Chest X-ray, AP view. Patient: 49 years old, sex M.
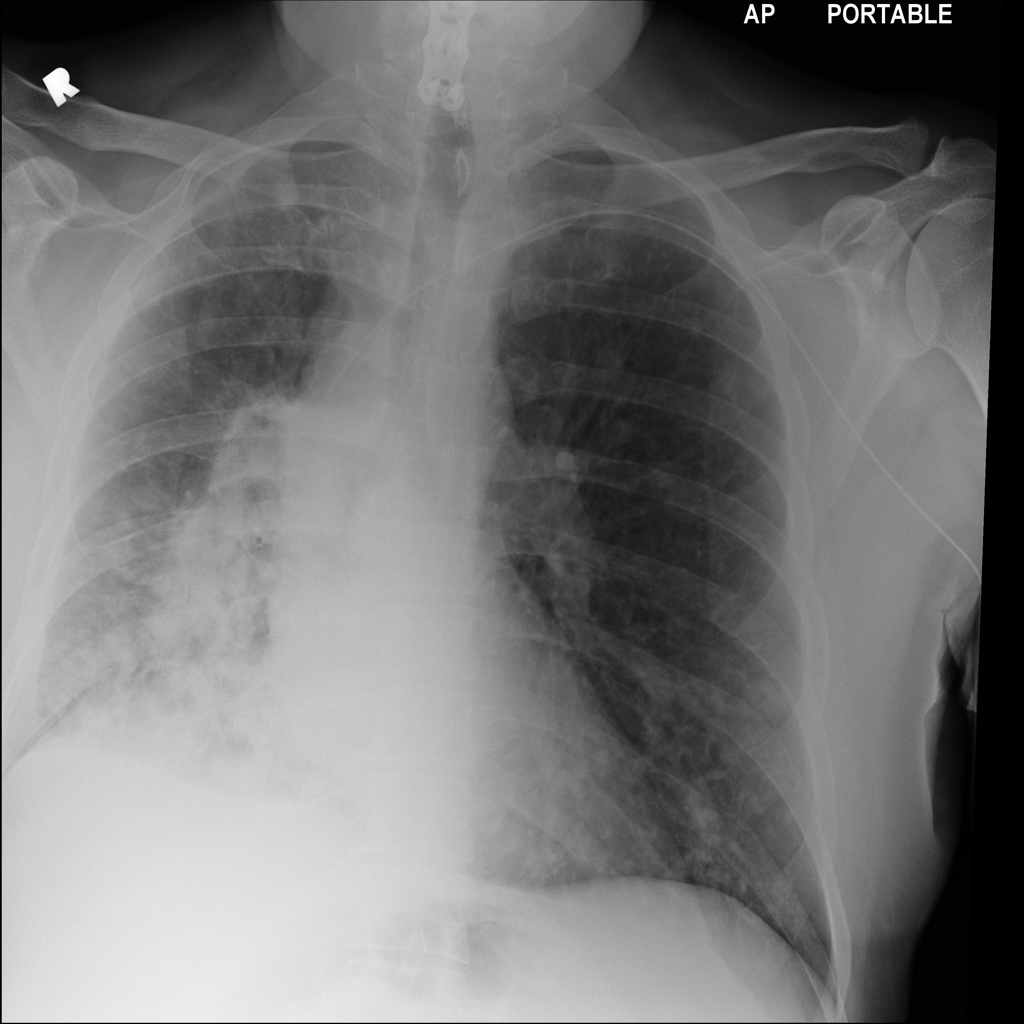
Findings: No Finding